Brain MRI, t1w sequence, axial 2D slice.
Patient: age 33, sex F, weight 78 kg, height 1.78 m
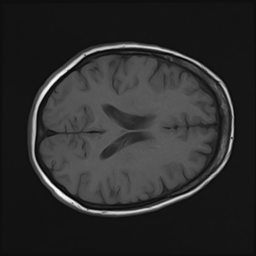